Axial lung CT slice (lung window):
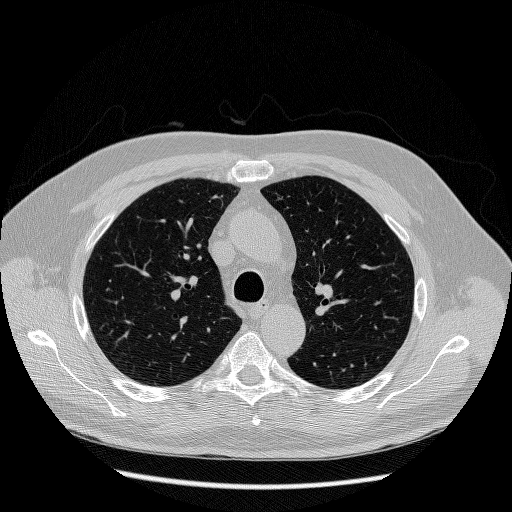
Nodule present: no